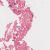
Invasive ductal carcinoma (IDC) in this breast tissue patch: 0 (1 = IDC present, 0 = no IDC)